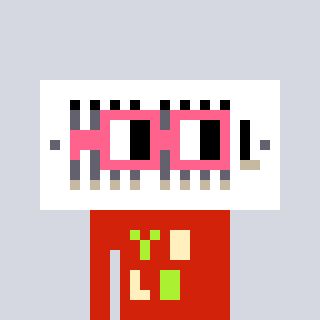
a pixel art character with square pink glasses, a vent-shaped head and a red-colored body on a cool background